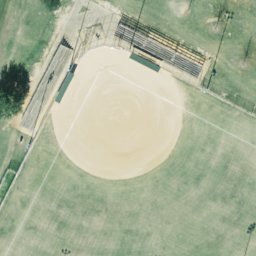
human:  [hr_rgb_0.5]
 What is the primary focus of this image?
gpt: baseball diamond